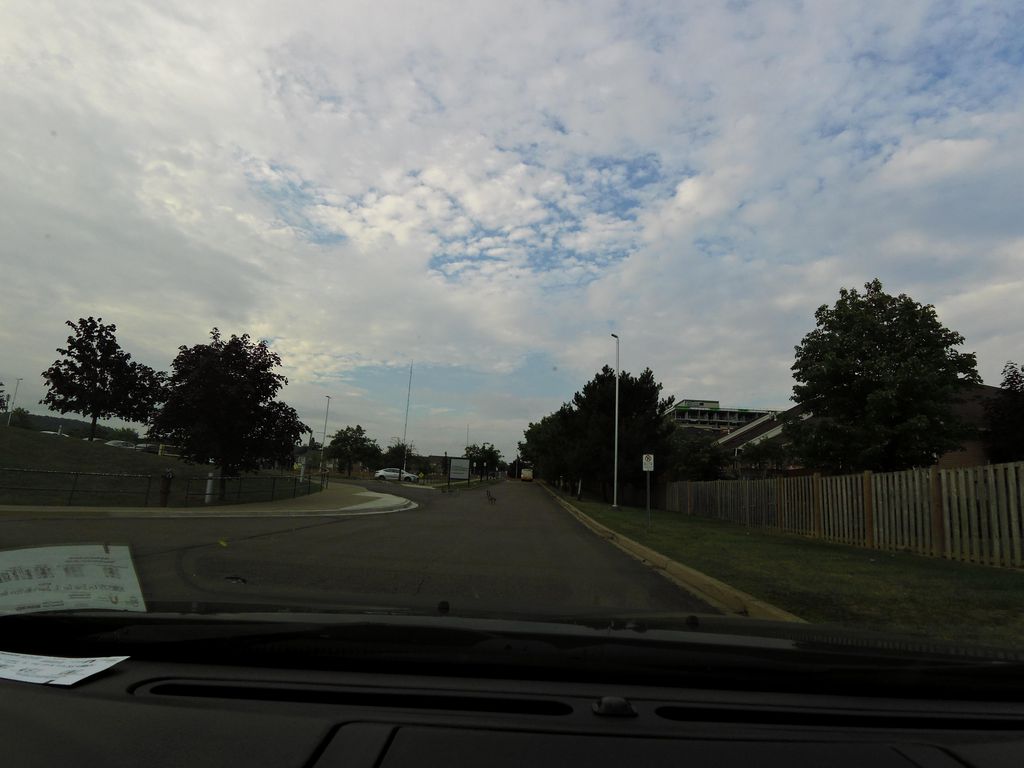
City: hamilton